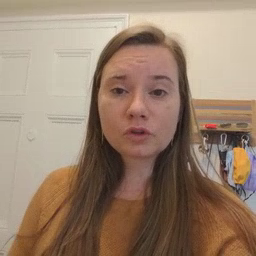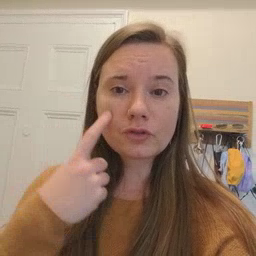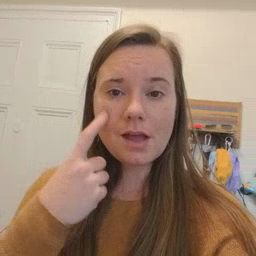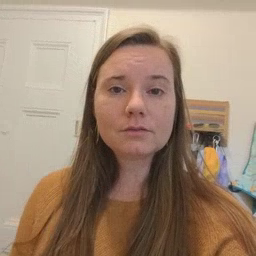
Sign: cry